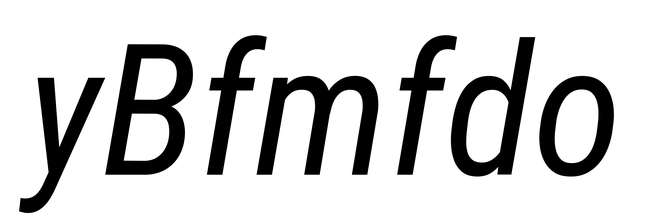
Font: Roboto-Italic_Condensed_Italic